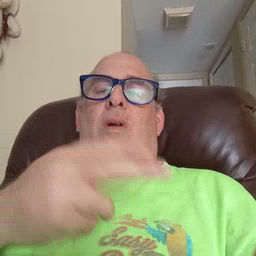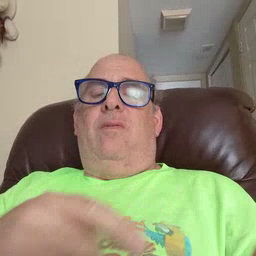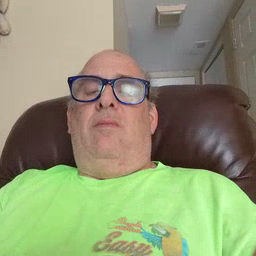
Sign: weus